Field crop: maize
Growth stage: 2
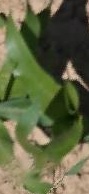
Species: maize